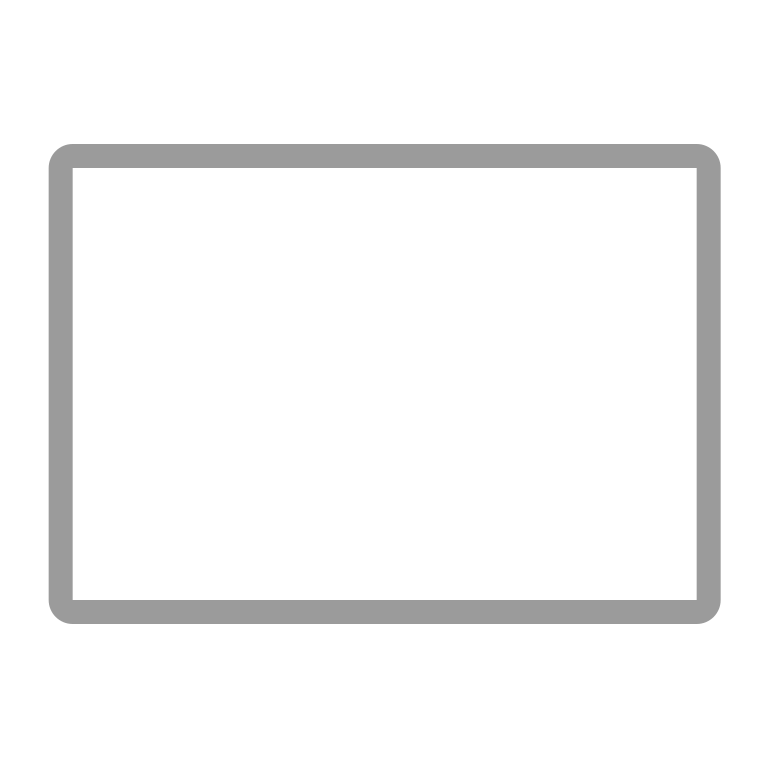
white flag flat